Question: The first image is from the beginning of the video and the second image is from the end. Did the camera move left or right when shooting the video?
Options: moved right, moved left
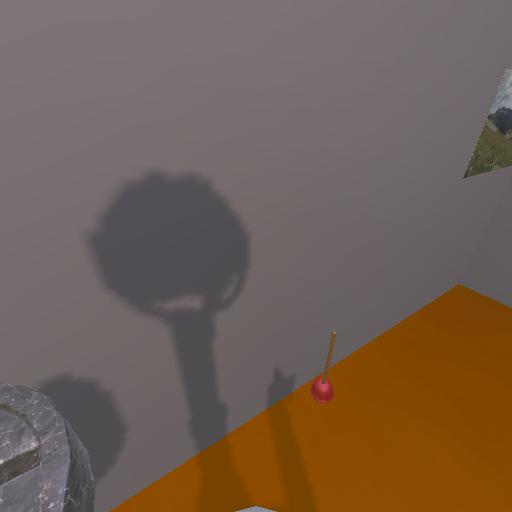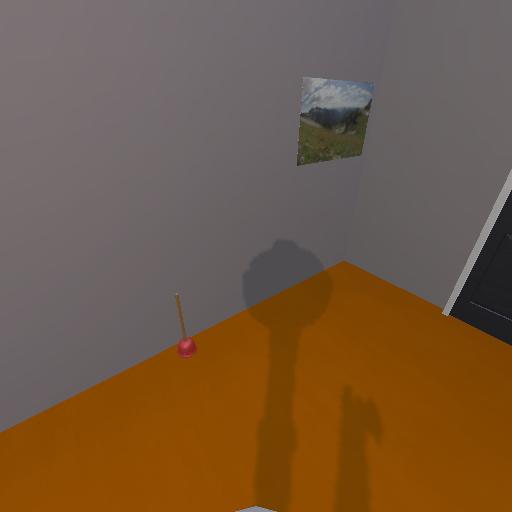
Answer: moved right